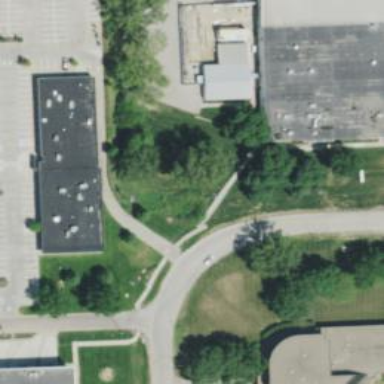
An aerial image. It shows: Unmarked crossing on the road.